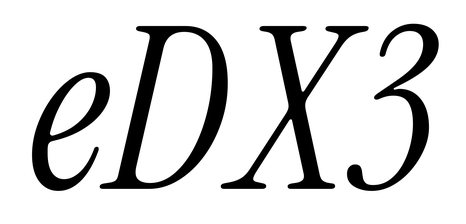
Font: InstrumentSerif-Italic